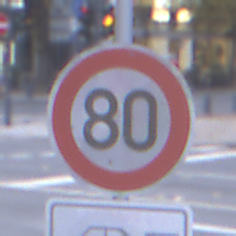
Verkehrszeichen: Geschwindigkeit80
Zusatzzeichen unten: HinweisDurchSinnbild15
Umgebung: Outdoor, Urban
Tageszeit: SunriseSunset
Wetter: PartlyCloudy
Licht: Natural
Jahreszeit: NotSpecified
Kontrast: LowContrast